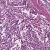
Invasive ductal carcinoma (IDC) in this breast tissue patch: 1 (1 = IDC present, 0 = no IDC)